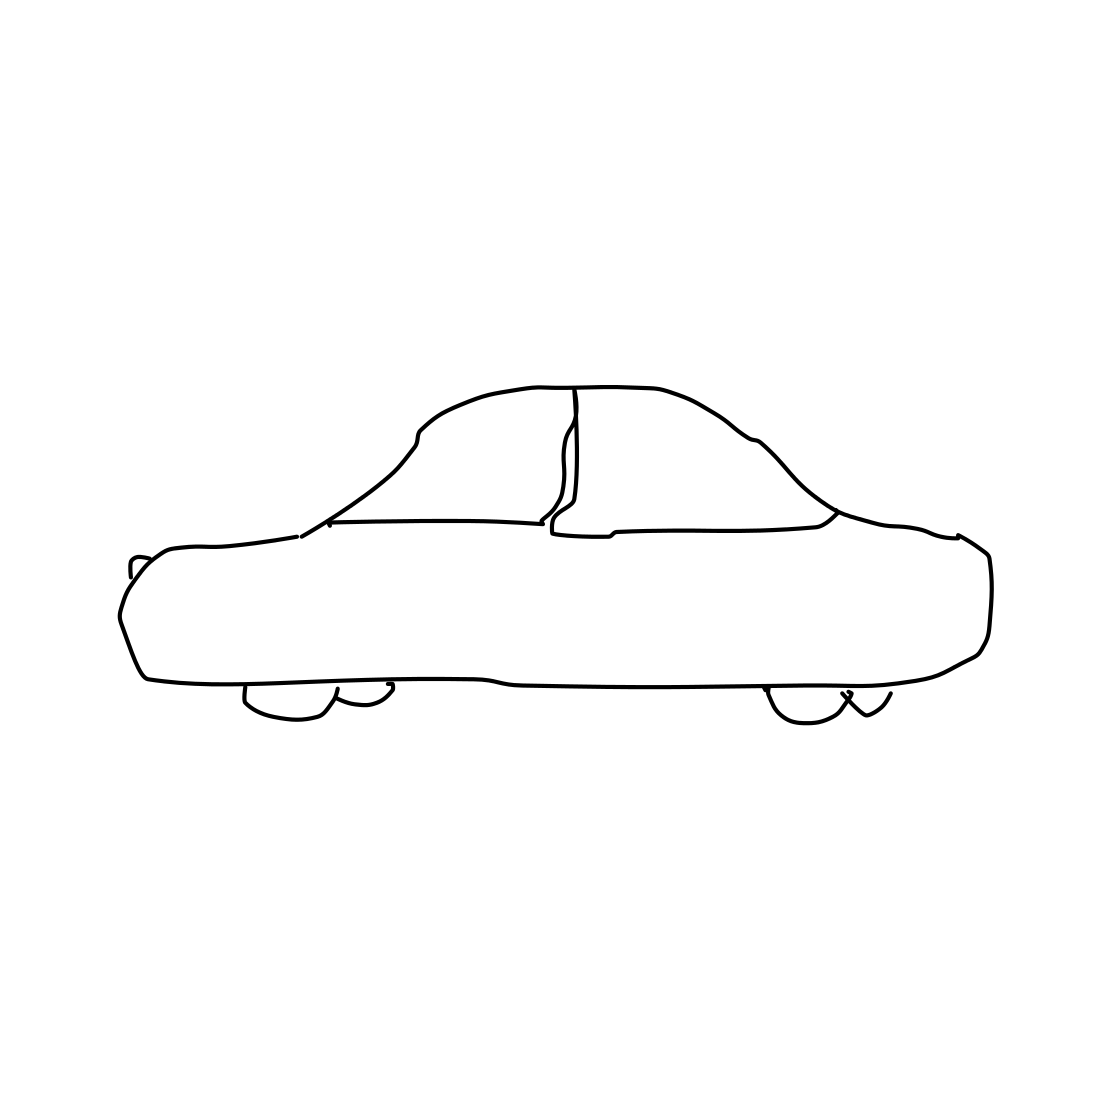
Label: race car